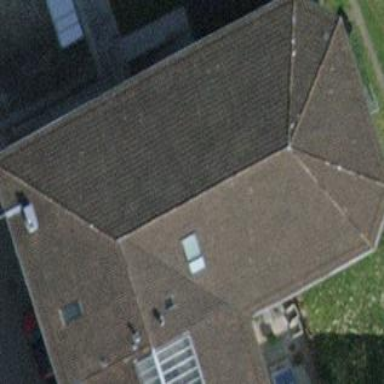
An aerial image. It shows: Building with hipped roof.